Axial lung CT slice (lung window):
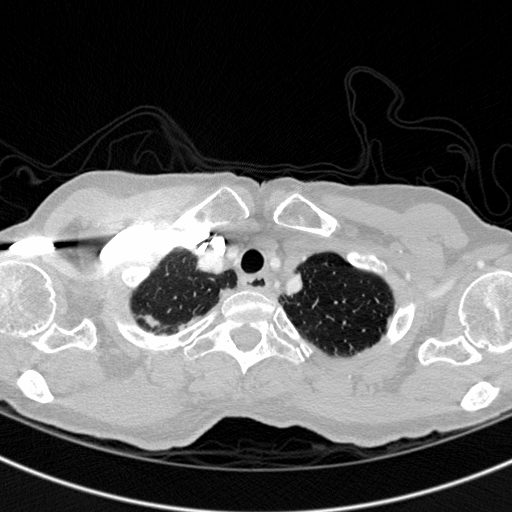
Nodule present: no